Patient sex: F
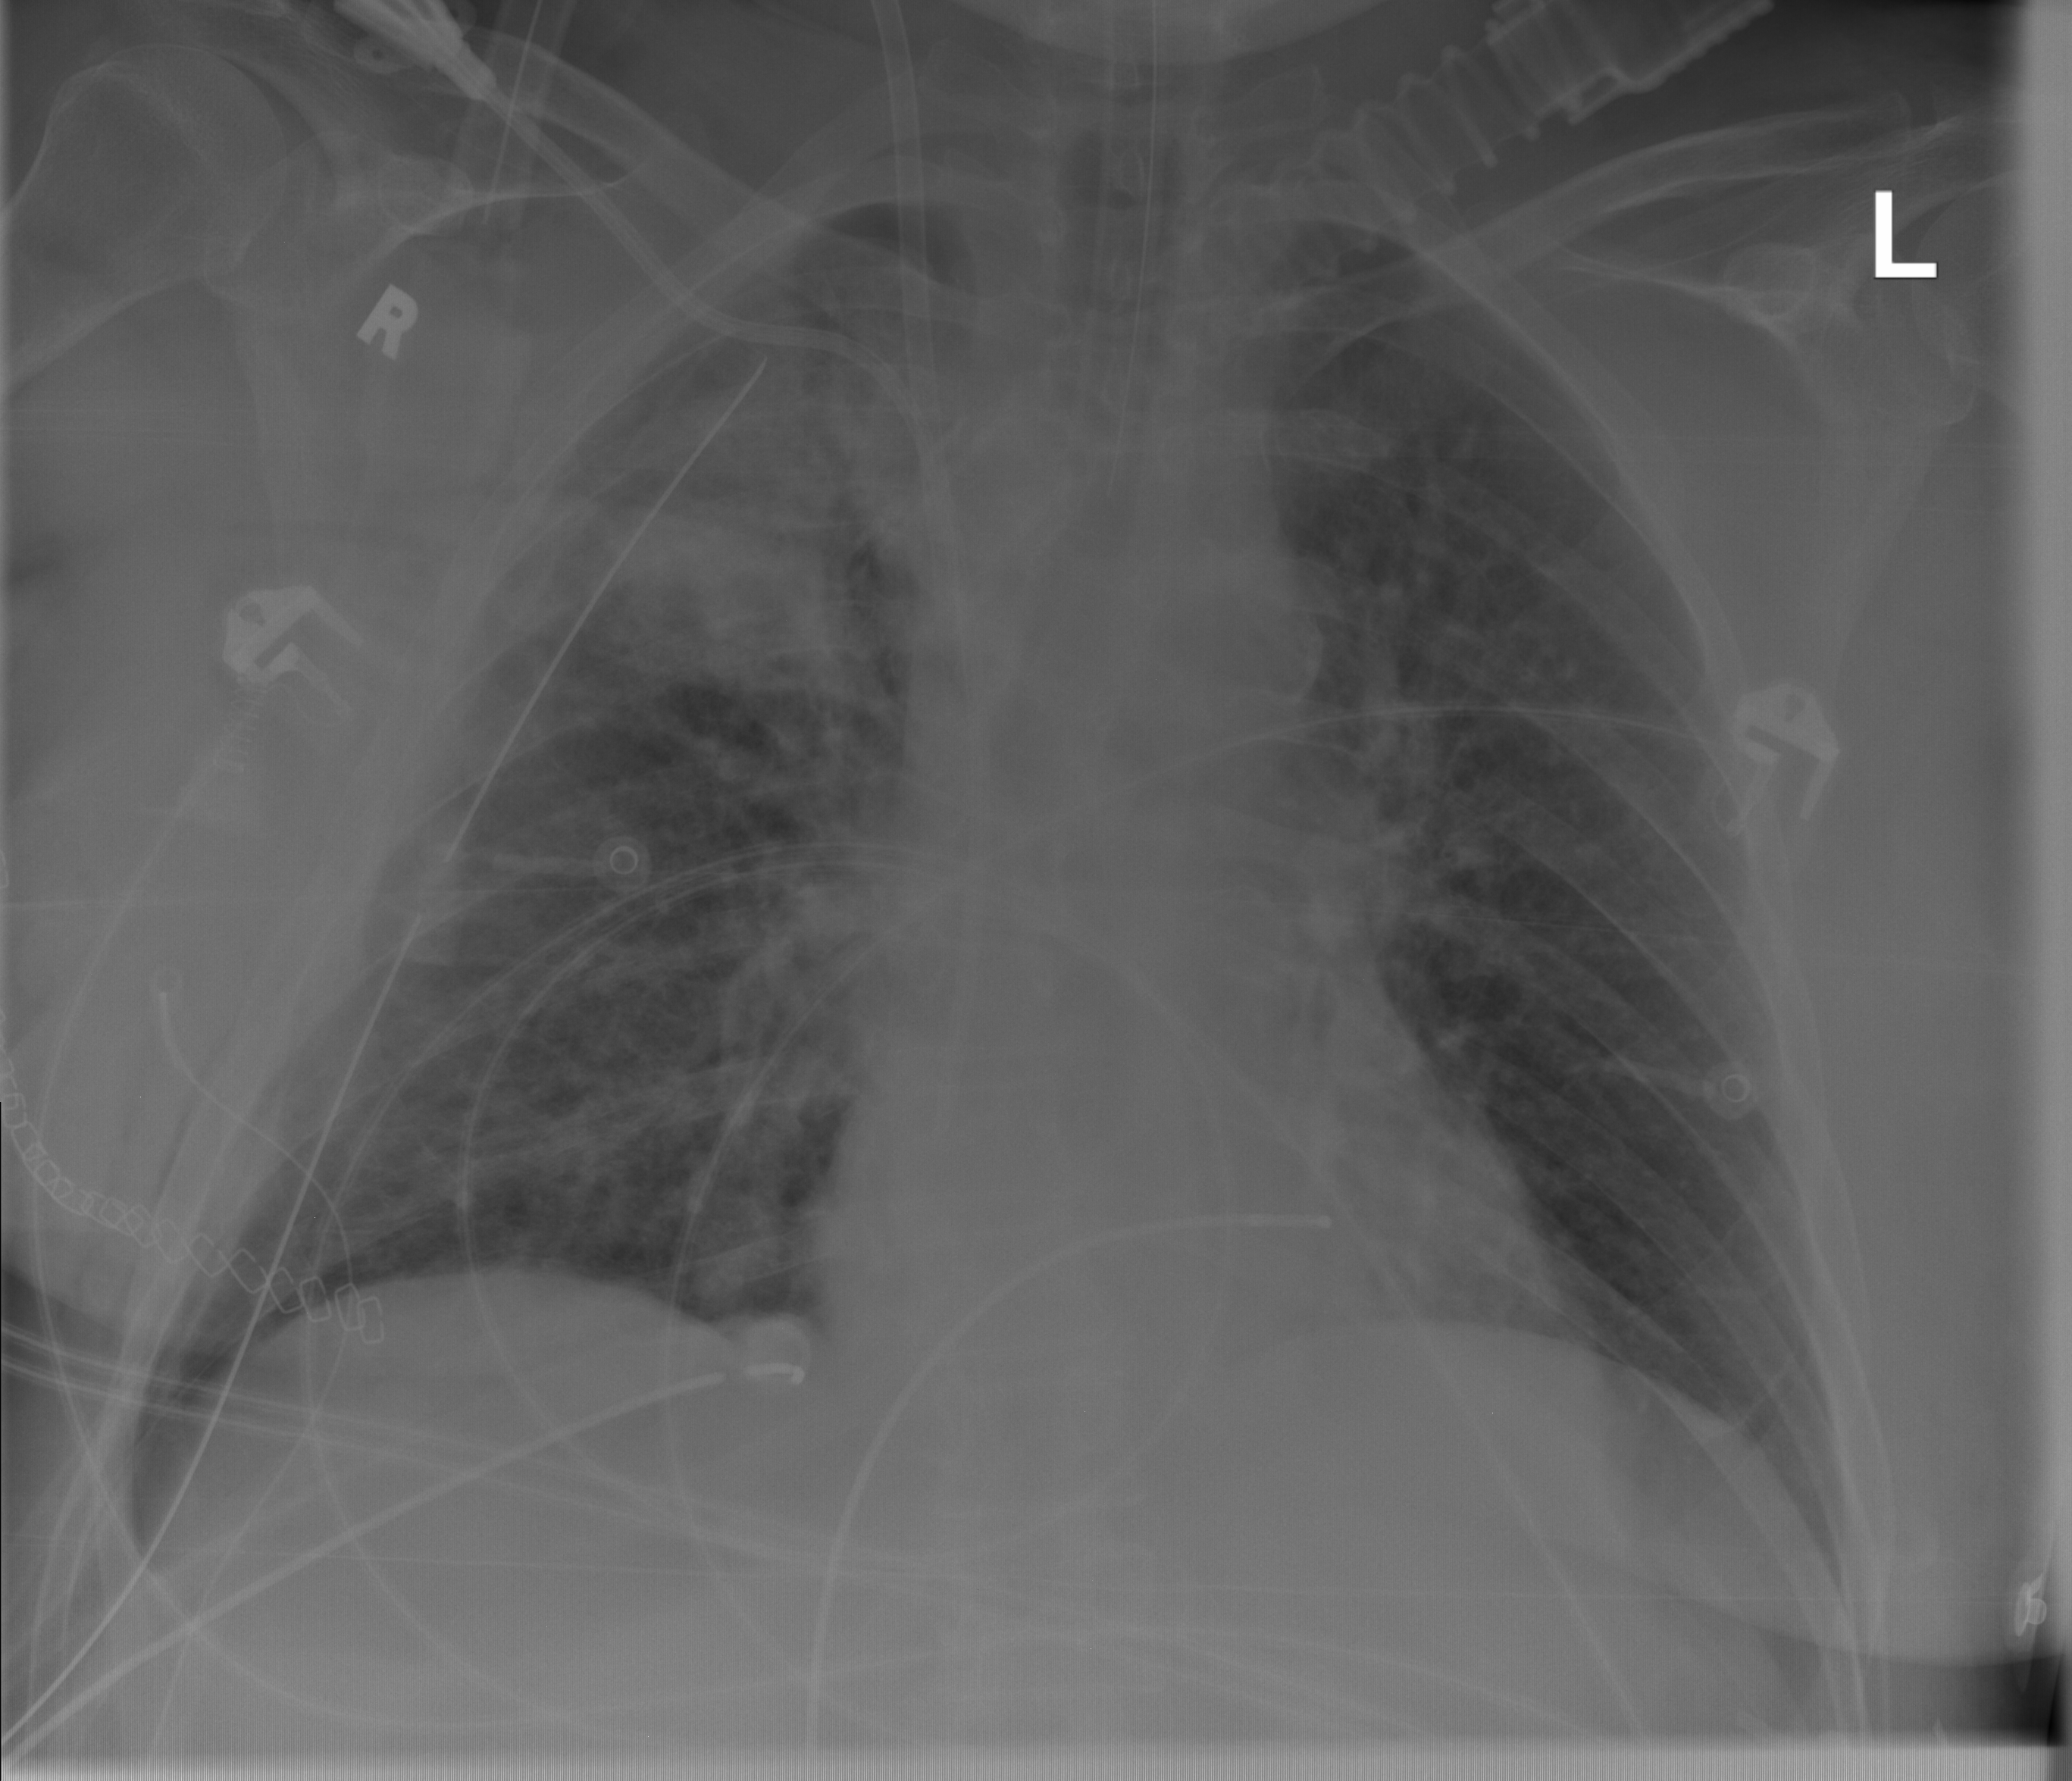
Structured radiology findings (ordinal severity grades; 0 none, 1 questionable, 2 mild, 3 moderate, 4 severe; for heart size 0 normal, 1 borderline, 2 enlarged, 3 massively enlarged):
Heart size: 0
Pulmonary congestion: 0
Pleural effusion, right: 1
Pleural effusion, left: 0
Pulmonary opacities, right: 3
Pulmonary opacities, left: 0
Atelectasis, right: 2
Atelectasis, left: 0